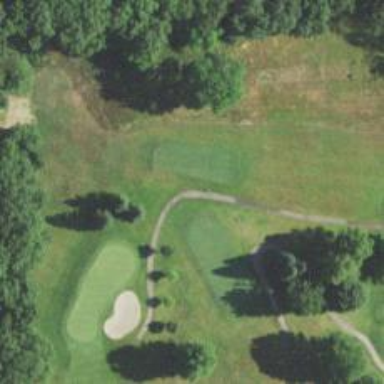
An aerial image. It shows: Path designated for golf carts.